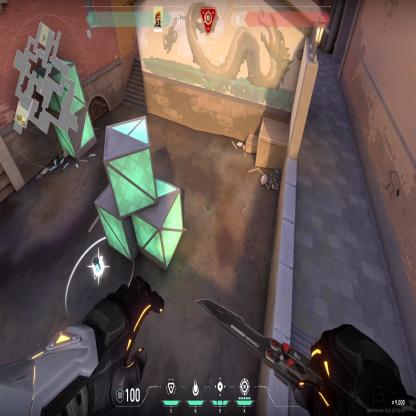
Label: planted spike